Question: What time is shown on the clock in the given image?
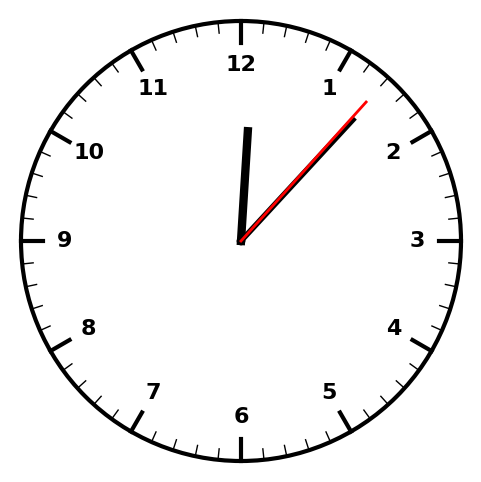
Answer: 12:07:07